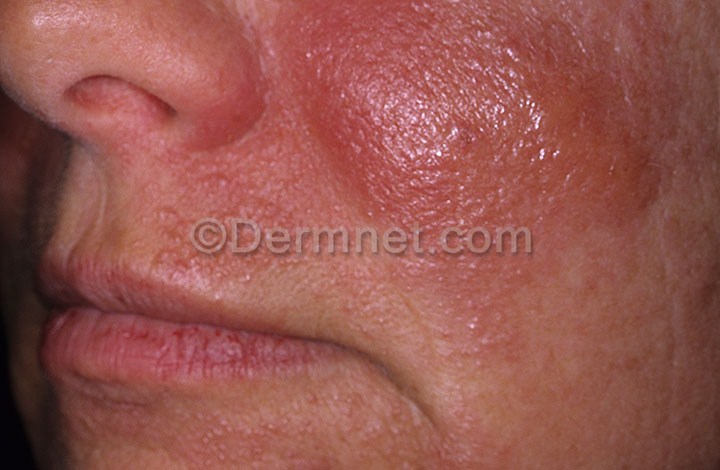
Disease: Warts Molluscum and other Viral Infections